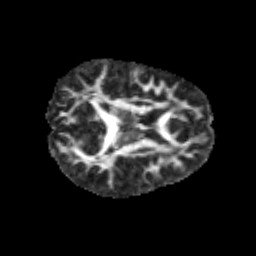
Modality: FA
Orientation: axial
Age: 11
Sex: male
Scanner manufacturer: siemens
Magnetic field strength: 3 T
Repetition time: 3.8 s
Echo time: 0.07 s